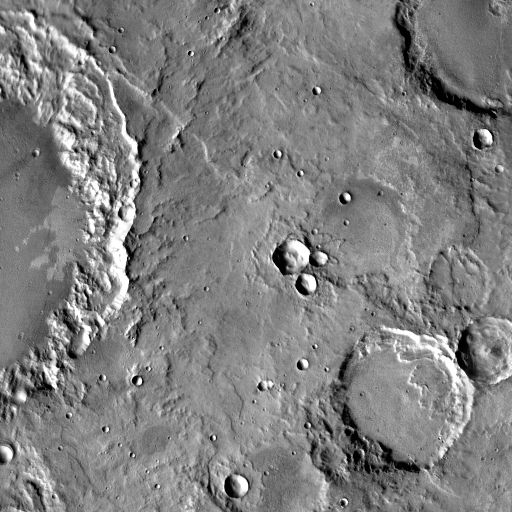
Crater classes present: Background, Other, Layered, Buried